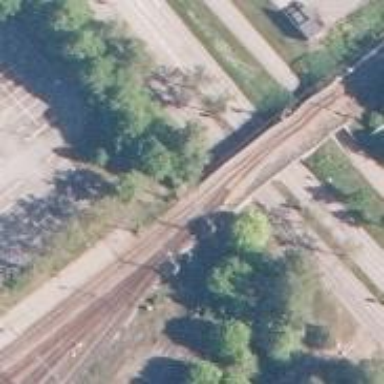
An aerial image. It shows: Railway with continuous electrified contact lines.